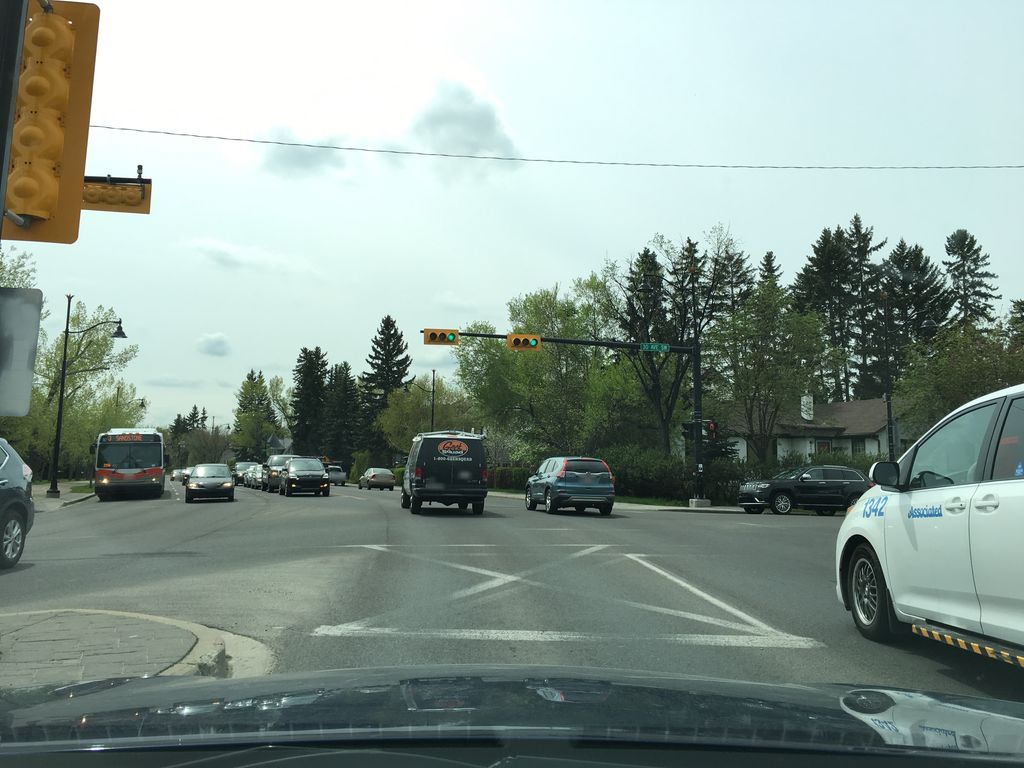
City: calgary